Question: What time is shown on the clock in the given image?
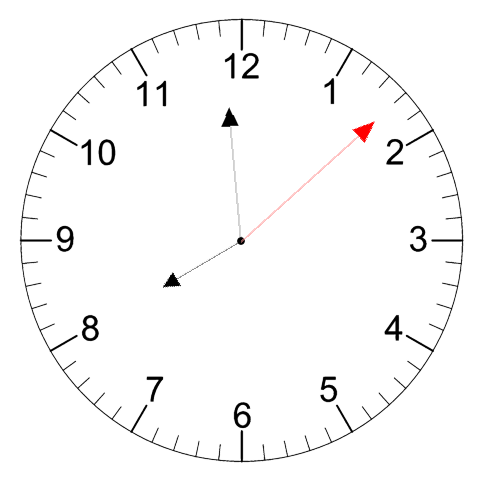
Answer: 07:59:08